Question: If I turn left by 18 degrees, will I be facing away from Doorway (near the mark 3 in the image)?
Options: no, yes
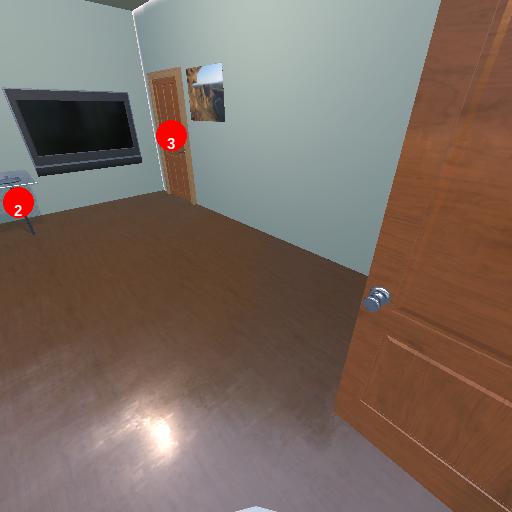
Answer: no